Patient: sex F, age 59
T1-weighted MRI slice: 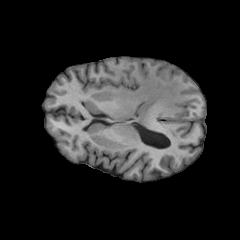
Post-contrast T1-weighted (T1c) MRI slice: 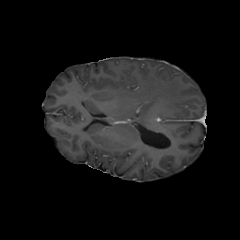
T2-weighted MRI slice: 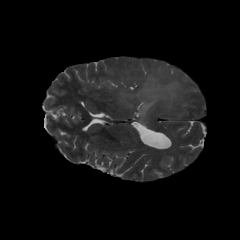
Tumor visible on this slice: yes
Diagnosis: Glioblastoma, IDH-wildtype
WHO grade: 4